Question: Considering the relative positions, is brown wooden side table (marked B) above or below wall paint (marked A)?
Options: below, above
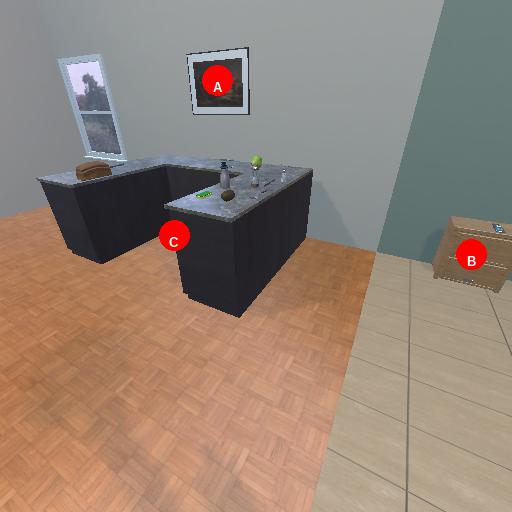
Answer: below